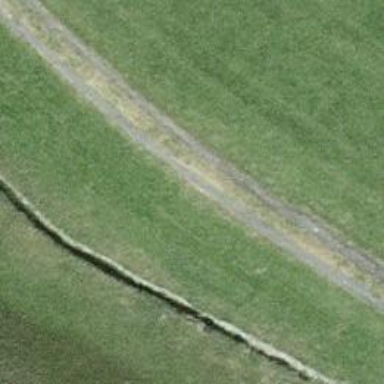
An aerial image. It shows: Compacted grade3 track primarily used by agricultural vehicles.